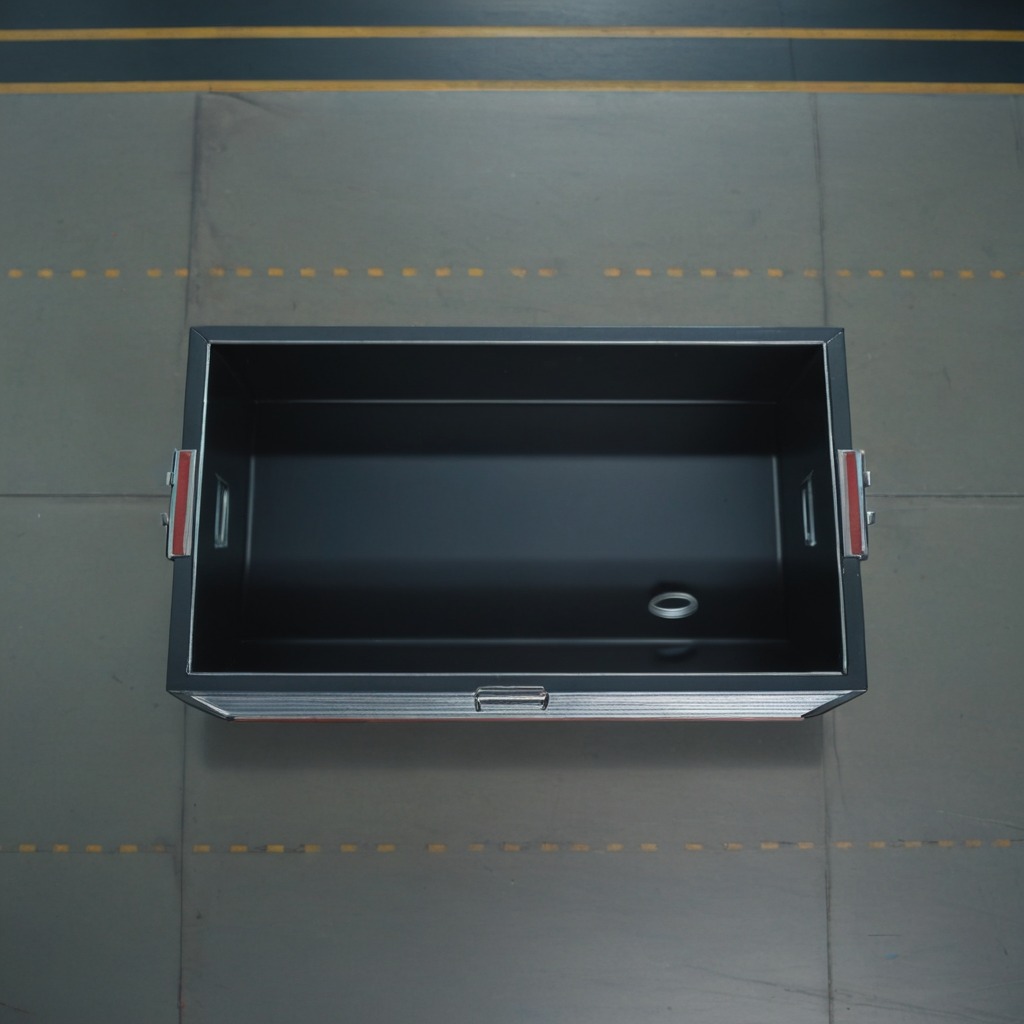
A flat metal washer is lying on the toolbox surface in an airplane hangar workshop 8K.